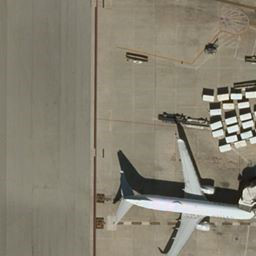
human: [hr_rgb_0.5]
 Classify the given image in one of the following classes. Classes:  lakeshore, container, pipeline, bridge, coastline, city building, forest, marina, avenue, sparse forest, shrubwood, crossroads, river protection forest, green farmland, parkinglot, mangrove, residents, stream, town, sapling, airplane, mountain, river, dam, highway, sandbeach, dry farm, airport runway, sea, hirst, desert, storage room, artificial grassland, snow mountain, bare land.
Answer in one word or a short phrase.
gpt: airplane